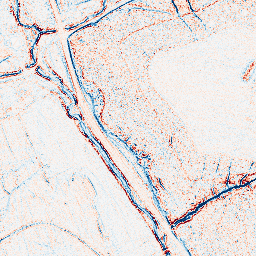
Category: edge_preserving
Decomposition family: bilateral
Decomposition parameters: d: 5
sigma_color: 75
sigma_space: 150
Upsampling method: lanczos
Upsampling parameters: scale: 8
Upsampling scale: 8